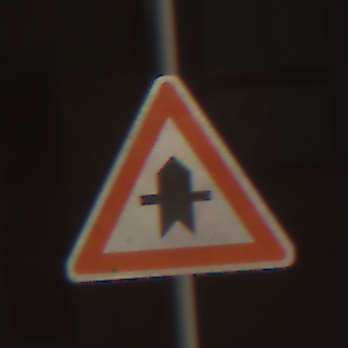
Verkehrszeichen: Vorfahrt
Umgebung: Outdoor, Urban
Tageszeit: MorningAfternoon
Wetter: PartlyCloudy
Licht: Natural
Jahreszeit: NotSpecified
Kontrast: HighContrast